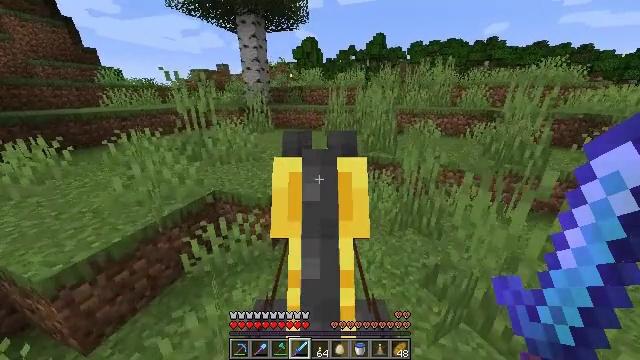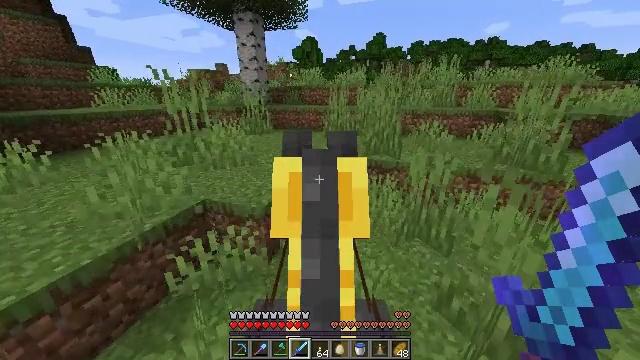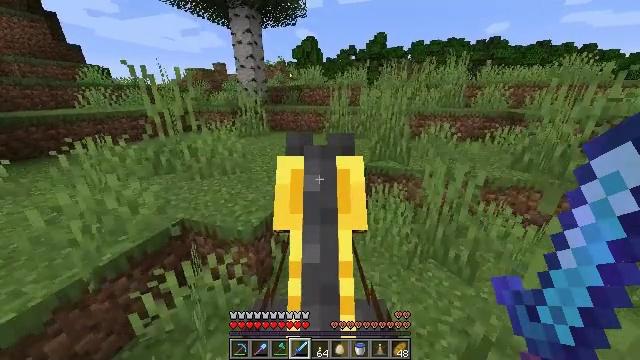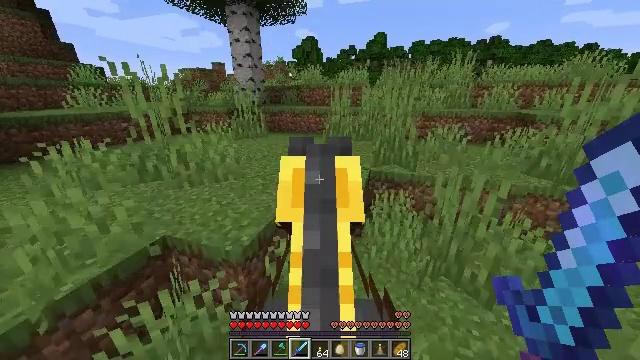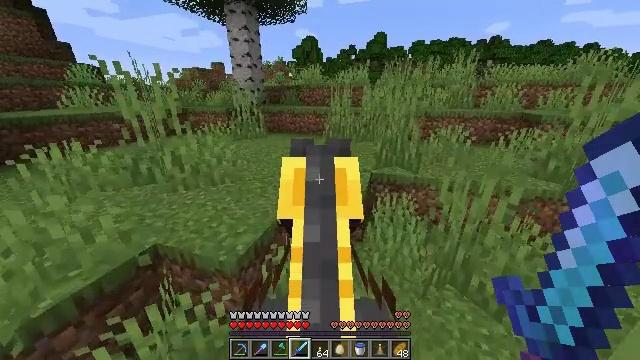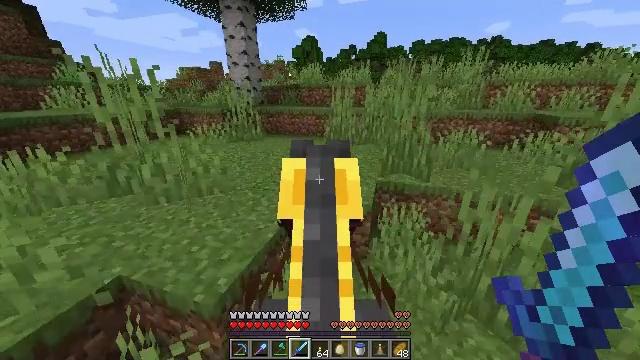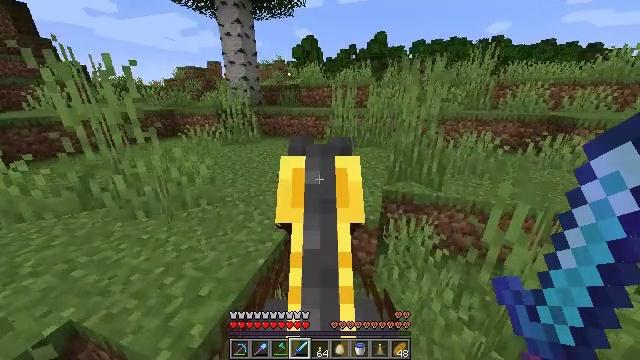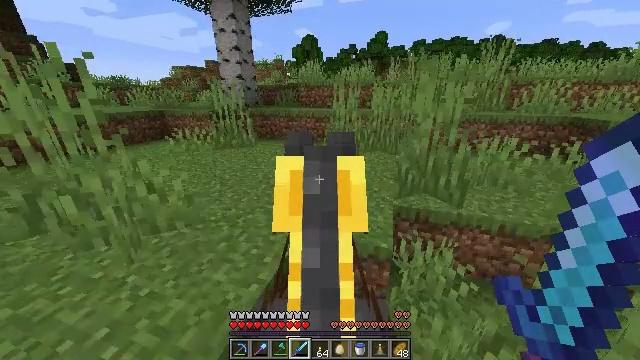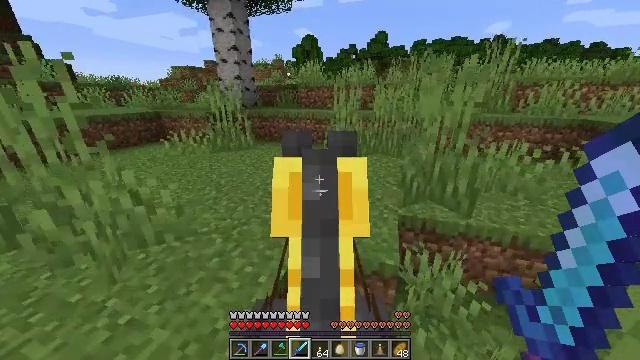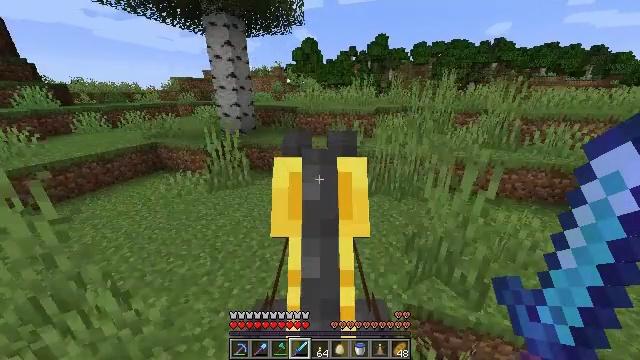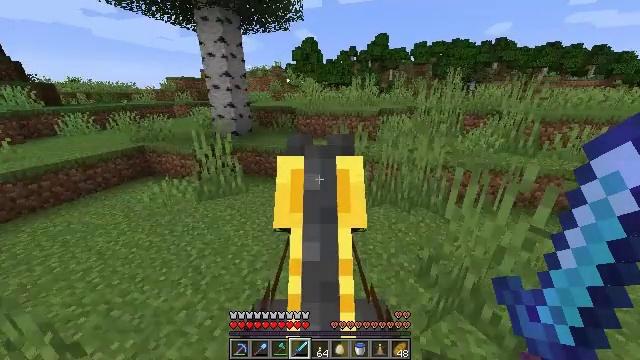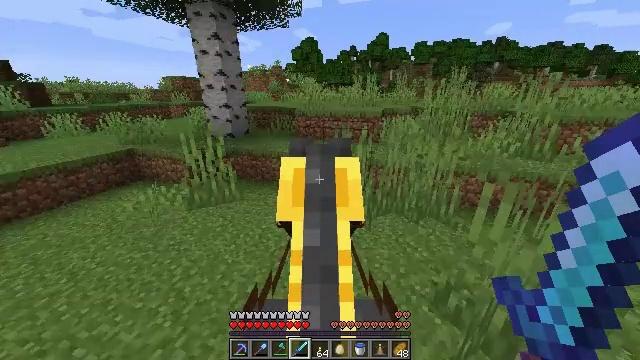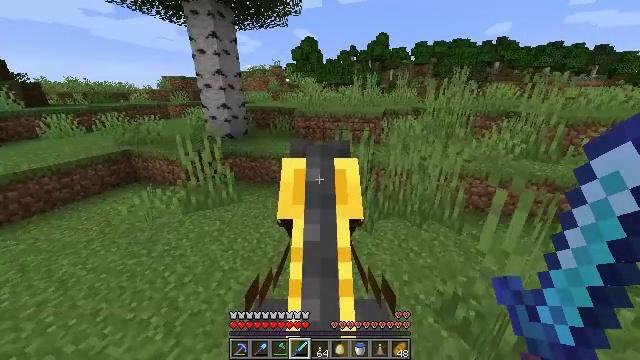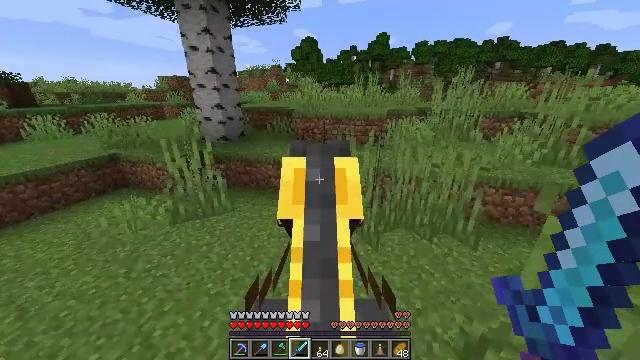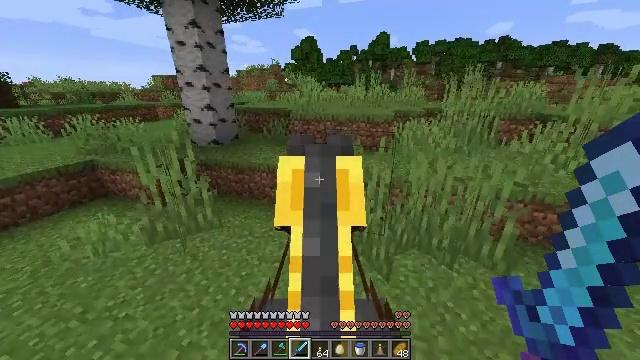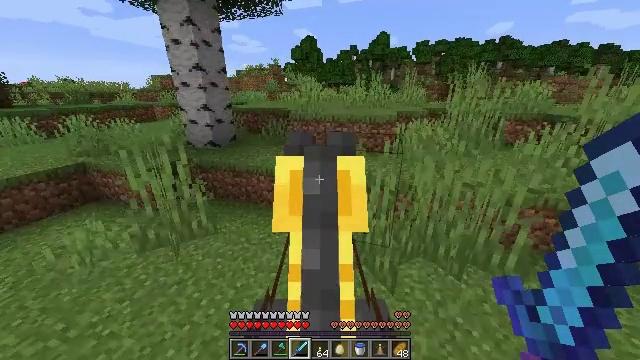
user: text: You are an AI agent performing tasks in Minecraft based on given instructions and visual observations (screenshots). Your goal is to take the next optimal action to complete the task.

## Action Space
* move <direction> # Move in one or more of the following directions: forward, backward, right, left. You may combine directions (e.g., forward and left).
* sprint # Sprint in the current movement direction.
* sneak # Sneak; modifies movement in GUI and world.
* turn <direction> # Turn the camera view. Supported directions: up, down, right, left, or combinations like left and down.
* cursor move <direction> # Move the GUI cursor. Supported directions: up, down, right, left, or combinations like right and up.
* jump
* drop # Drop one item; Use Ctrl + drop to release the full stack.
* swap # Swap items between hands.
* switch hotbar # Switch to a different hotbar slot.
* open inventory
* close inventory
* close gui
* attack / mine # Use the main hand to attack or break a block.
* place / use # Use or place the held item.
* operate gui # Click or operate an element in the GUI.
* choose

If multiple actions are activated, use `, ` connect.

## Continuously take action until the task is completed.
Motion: motion action
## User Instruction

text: Mine the sandstone block.
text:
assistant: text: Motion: move forward, sprint
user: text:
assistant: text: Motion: move forward, sprint
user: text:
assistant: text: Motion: move forward, sprint
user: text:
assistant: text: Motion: move forward, sprint
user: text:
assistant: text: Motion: move forward, sprint
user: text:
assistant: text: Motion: move forward, sprint
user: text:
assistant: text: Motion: move forward, sprint
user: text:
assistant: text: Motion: move forward, sprint
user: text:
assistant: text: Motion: move forward, sprint
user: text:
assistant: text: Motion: move forward, sprint
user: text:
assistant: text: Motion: move forward, sprint
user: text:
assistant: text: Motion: move forward, sprint
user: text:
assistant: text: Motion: move forward, sprint
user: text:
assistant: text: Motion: move forward, sprint
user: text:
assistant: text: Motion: move forward, sprint
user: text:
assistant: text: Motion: move forward, sprint
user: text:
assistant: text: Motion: move forward, sprint
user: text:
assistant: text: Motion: move forward, sprint
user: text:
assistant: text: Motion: move forward, sprint
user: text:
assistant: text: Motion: move forward, sprint
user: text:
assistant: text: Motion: move forward, sprint
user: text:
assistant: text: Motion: move forward, sprint
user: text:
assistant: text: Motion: move forward, sprint
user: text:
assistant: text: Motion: move forward, sprint
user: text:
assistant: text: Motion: move forward, sprint
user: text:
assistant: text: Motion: move forward, sprint
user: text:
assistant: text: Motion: move forward, sprint
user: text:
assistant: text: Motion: move forward, sprint
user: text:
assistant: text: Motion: move forward, sprint
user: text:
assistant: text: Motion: move forward, sprint